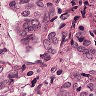
Metastatic tissue present: yes